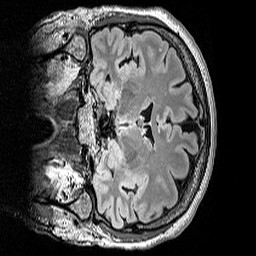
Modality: FLAIR
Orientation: coronal
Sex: female
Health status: ill
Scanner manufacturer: siemens
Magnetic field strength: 3 T
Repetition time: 5 s
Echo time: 0.388 s